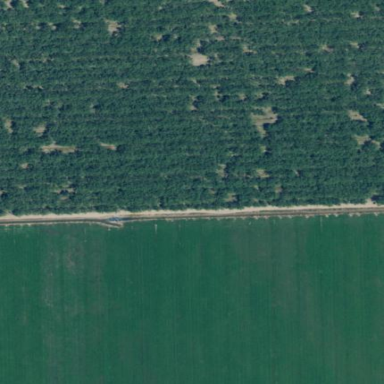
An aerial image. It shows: Almond orchard with rows of almond trees.